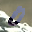
Label: 0